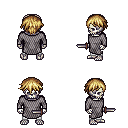
a pixel art fantasy rpg character, male body template, skeleton, chain mail, white pants, blonde short bangs hairstyle, dagger, four views (front, back, left, right), 2x2 character sprite sheet, small pixel art, hard edges, no anti-aliasing